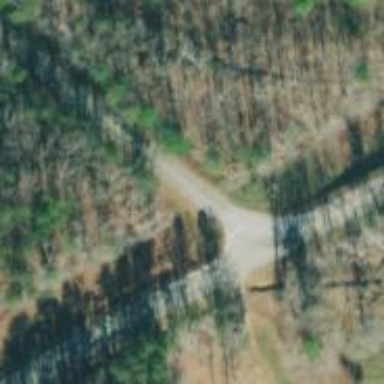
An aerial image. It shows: Road with stop sign.